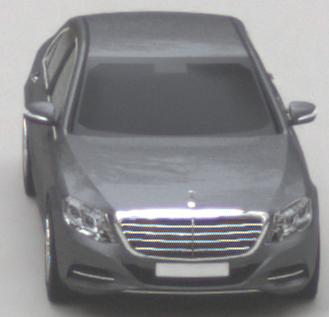
Make: Mercedes-Benz
Model: S 400 HYBRID
Detailed model: S-Class (222) Limousine
Model produced from: 2013/05
Model produced until: 2015/04
Doors: 4
Color: gray
Road condition: dry road
Daytime: morning or afternoon
Contrast: low contrast